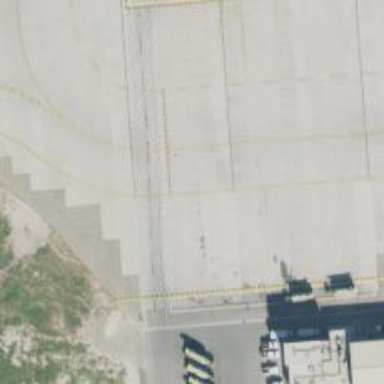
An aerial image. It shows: Image of taxiway at airport.